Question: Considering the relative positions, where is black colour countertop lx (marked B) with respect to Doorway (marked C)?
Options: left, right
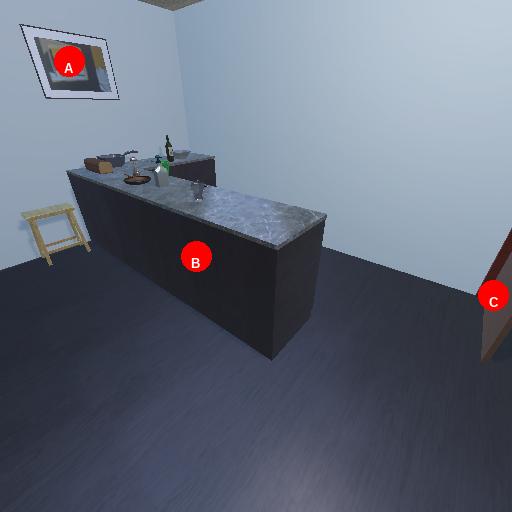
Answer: left